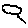
Label: cloud